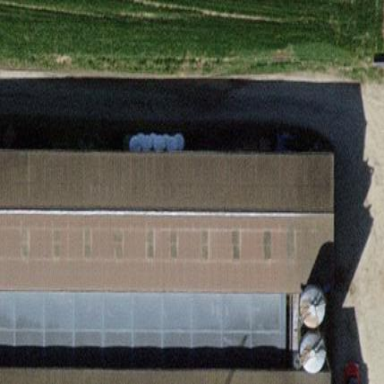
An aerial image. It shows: Gabled roof on farm auxiliary building.